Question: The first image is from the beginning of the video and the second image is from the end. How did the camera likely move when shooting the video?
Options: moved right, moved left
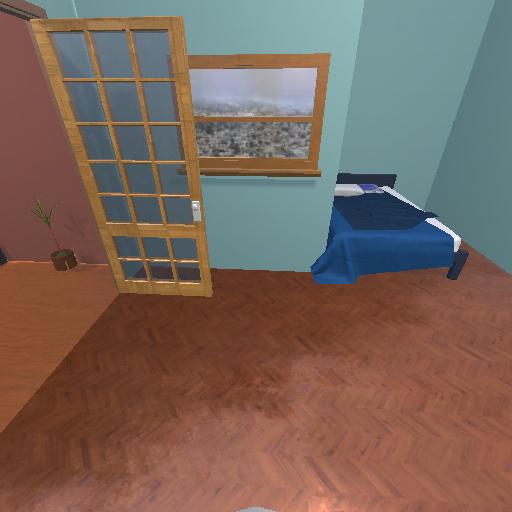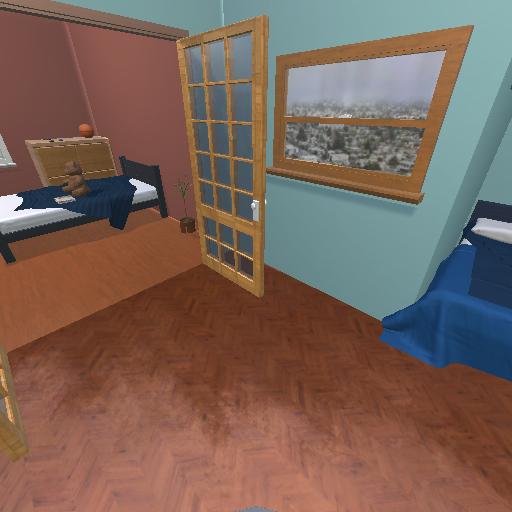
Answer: moved right